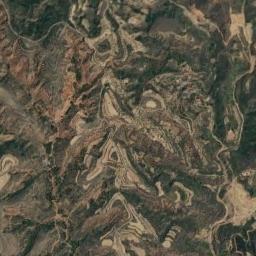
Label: mountain